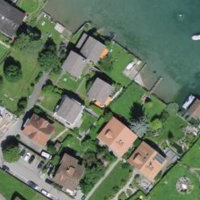
EUNIS habitat code: 54
Species observed at this site:
Nicandra physalodes
Ficus carica